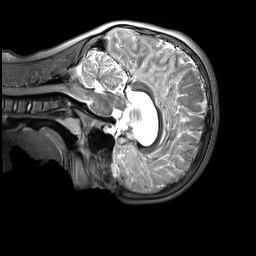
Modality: T2w
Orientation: sagittal
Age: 12
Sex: male
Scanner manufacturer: siemens
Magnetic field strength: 3 T
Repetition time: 3.2 s
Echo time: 0.408 s